Question: My project structure is as:

I am trying to load a Gantt chart without flash player, but it is not displaying any chart on screen.
and below is code
'''
String chartId = "myChartId" + Math.random();
String html = "<html>"
+ " <head>"
+ " <title>Multi Series Step Line Chart</title>"
+ " <script type='text/javascript' language='JavaScript' src='file:///android_asset/Chart/FusionCharts.js'></script>"
+ " <script type='text/javascript' language='JavaScript' src='file:///android_asset/Chart/FusionCharts.HC.Widgets.js'></script>"
+ " <script type='text/javascript' language='JavaScript' src='file:///android_asset/Chart/jquery.min.js'></script>"
+ " <script type='text/javascript' language='JavaScript' src='file:///android_asset/Chart/FusionCharts.HC.js'></script>"
+ " <script type='text/javascript' language='JavaScript' src='file:///android_asset/Chart/FusionCharts.HC.gantt.js'></script>"
+ " <script type='text/javascript' language='JavaScript' src='file:///android_asset/Chart/FusionCharts.jqueryplugin.js'></script>"
+ " </head>"
+ " <body>"
+ " <div id='chartdiv' align='center'>Graph will load here"
+ " <script type='text/javascript' >"
+ " FusionCharts.setCurrentRenderer('javascript') "
+ " var chart = new FusionCharts('file:///android_asset/Chart/Gantt.swf', '"
+ chartId + "', '1230', '300', '0','1');"
+ " chart.setXMLUrl('" + getFilesDir()
+ File.separator + "Data.xml" + "');"
+ " chart.render('chartdiv'); " + "</script>"
+ " </div>" + " </body>" + " </html>";
System.out.println("Html a is " + html);
WebView web_view = (WebView) findViewById(R.id.driver_log);
WebSettings webSettings = web_view.getSettings();
webSettings.setPluginState(PluginState.ON);
webSettings.setJavaScriptEnabled(true);
webSettings.setLoadWithOverviewMode(true);
web_view.loadDataWithBaseURL("file:///android_asset/", html,
"text/html", "UTF-8", null);
'''
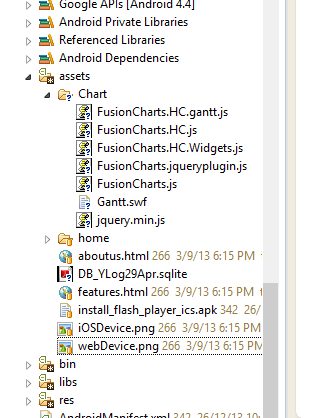
Answer: You can refer the attached sample of using FusionWidgets in an Android native application.
Similarly, you can update this application to render a Gantt chart instead of Angular Gauge.
Also, the PDF may prove to be helpful.
FusionWidget+Android Sample - <URL>
PDF- How to use FusionCharts with Android Mobile Applications- <URL>